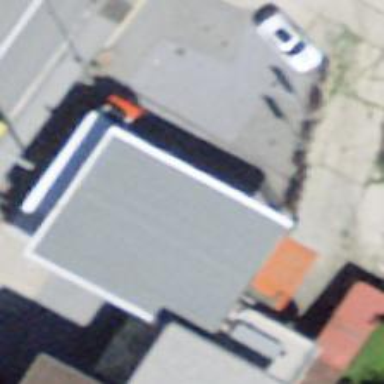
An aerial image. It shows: Shop specializing in tires.